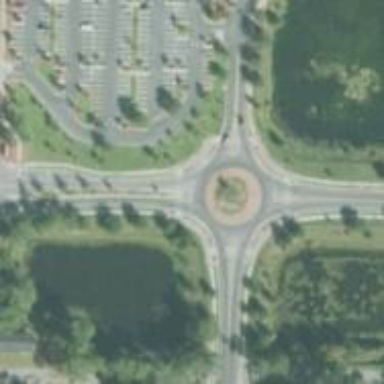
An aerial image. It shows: Tertiary road that leads to roundabout.